Question: I'm trying to configure job in Jenkins Multibranch pipeline. There are a lot of branches in SVN and I want the job to checkout only the latest one and ignores the rest of them. This job triggers a pipeline that does multiple checks on the whole build... so I always need to trigger this on the latest branch because there I will have the latest revision of the build.
The SVN structure is like this: V01_01_01 till the latest one V01_08_03. Currently I have it set up like the below and in the Jenkins pipeline I have "checkout scm", but if a new branch appears e.g. V01_08_04 I need V01_08_03 to be replaced by V01_08_04. Is there any way to do this ?
My set-up in Jenkins Multibranch pipeline

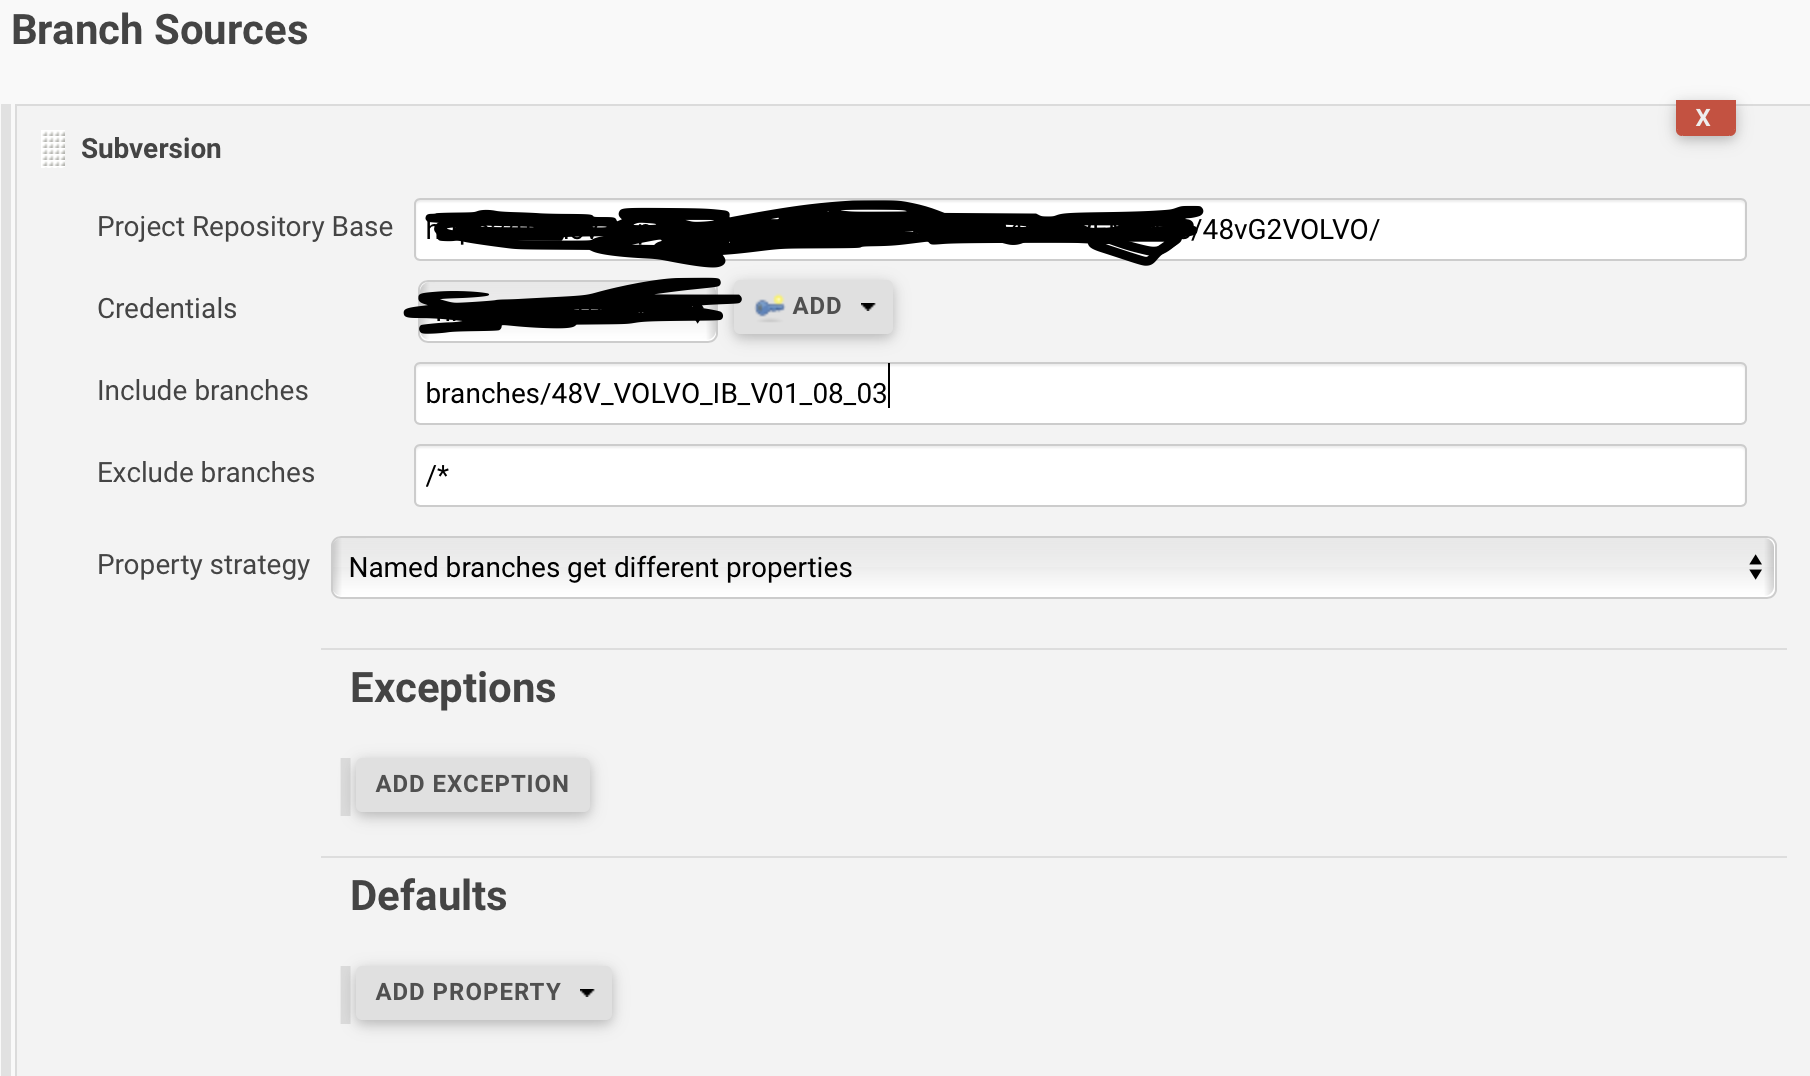
Answer: I found a hack to this. I created a python script that checks the whole repository for the latest folder that was updated.
'''
pipeline
{
agent any
parameters
{
string(name: 'latest_folder', defaultValue: '')
}
stages
{
stage ('find latest folder')
{
steps
{
withPythonEnv('System-CPython-3.8')
{
sh 'pip3 install svn'
script {
def folder_name = sh(script: 'python3 latest_folder_svn.py', returnStdout: true)
env.latest_folder = folder_name
}
}
}
}
stage ('Checkout Step')
{
steps
{
echo "${env.latest_folder}"
}
}
}
}
'''
This variable I will add it in the checkout step in order to have always the latest branch.
The python script is pretty straightforward. I use svn library to parse the repository and extract what I need.